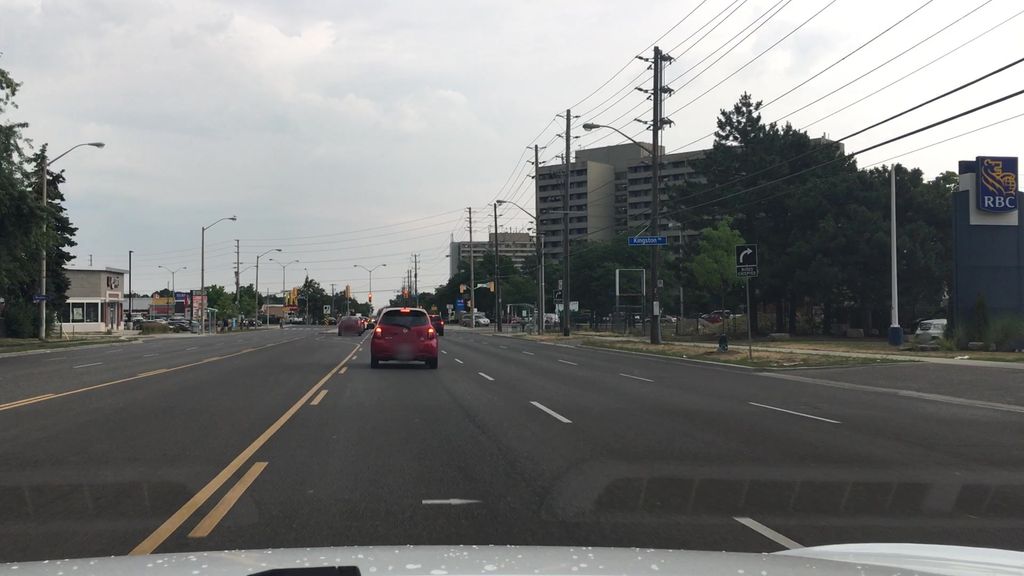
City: toronto